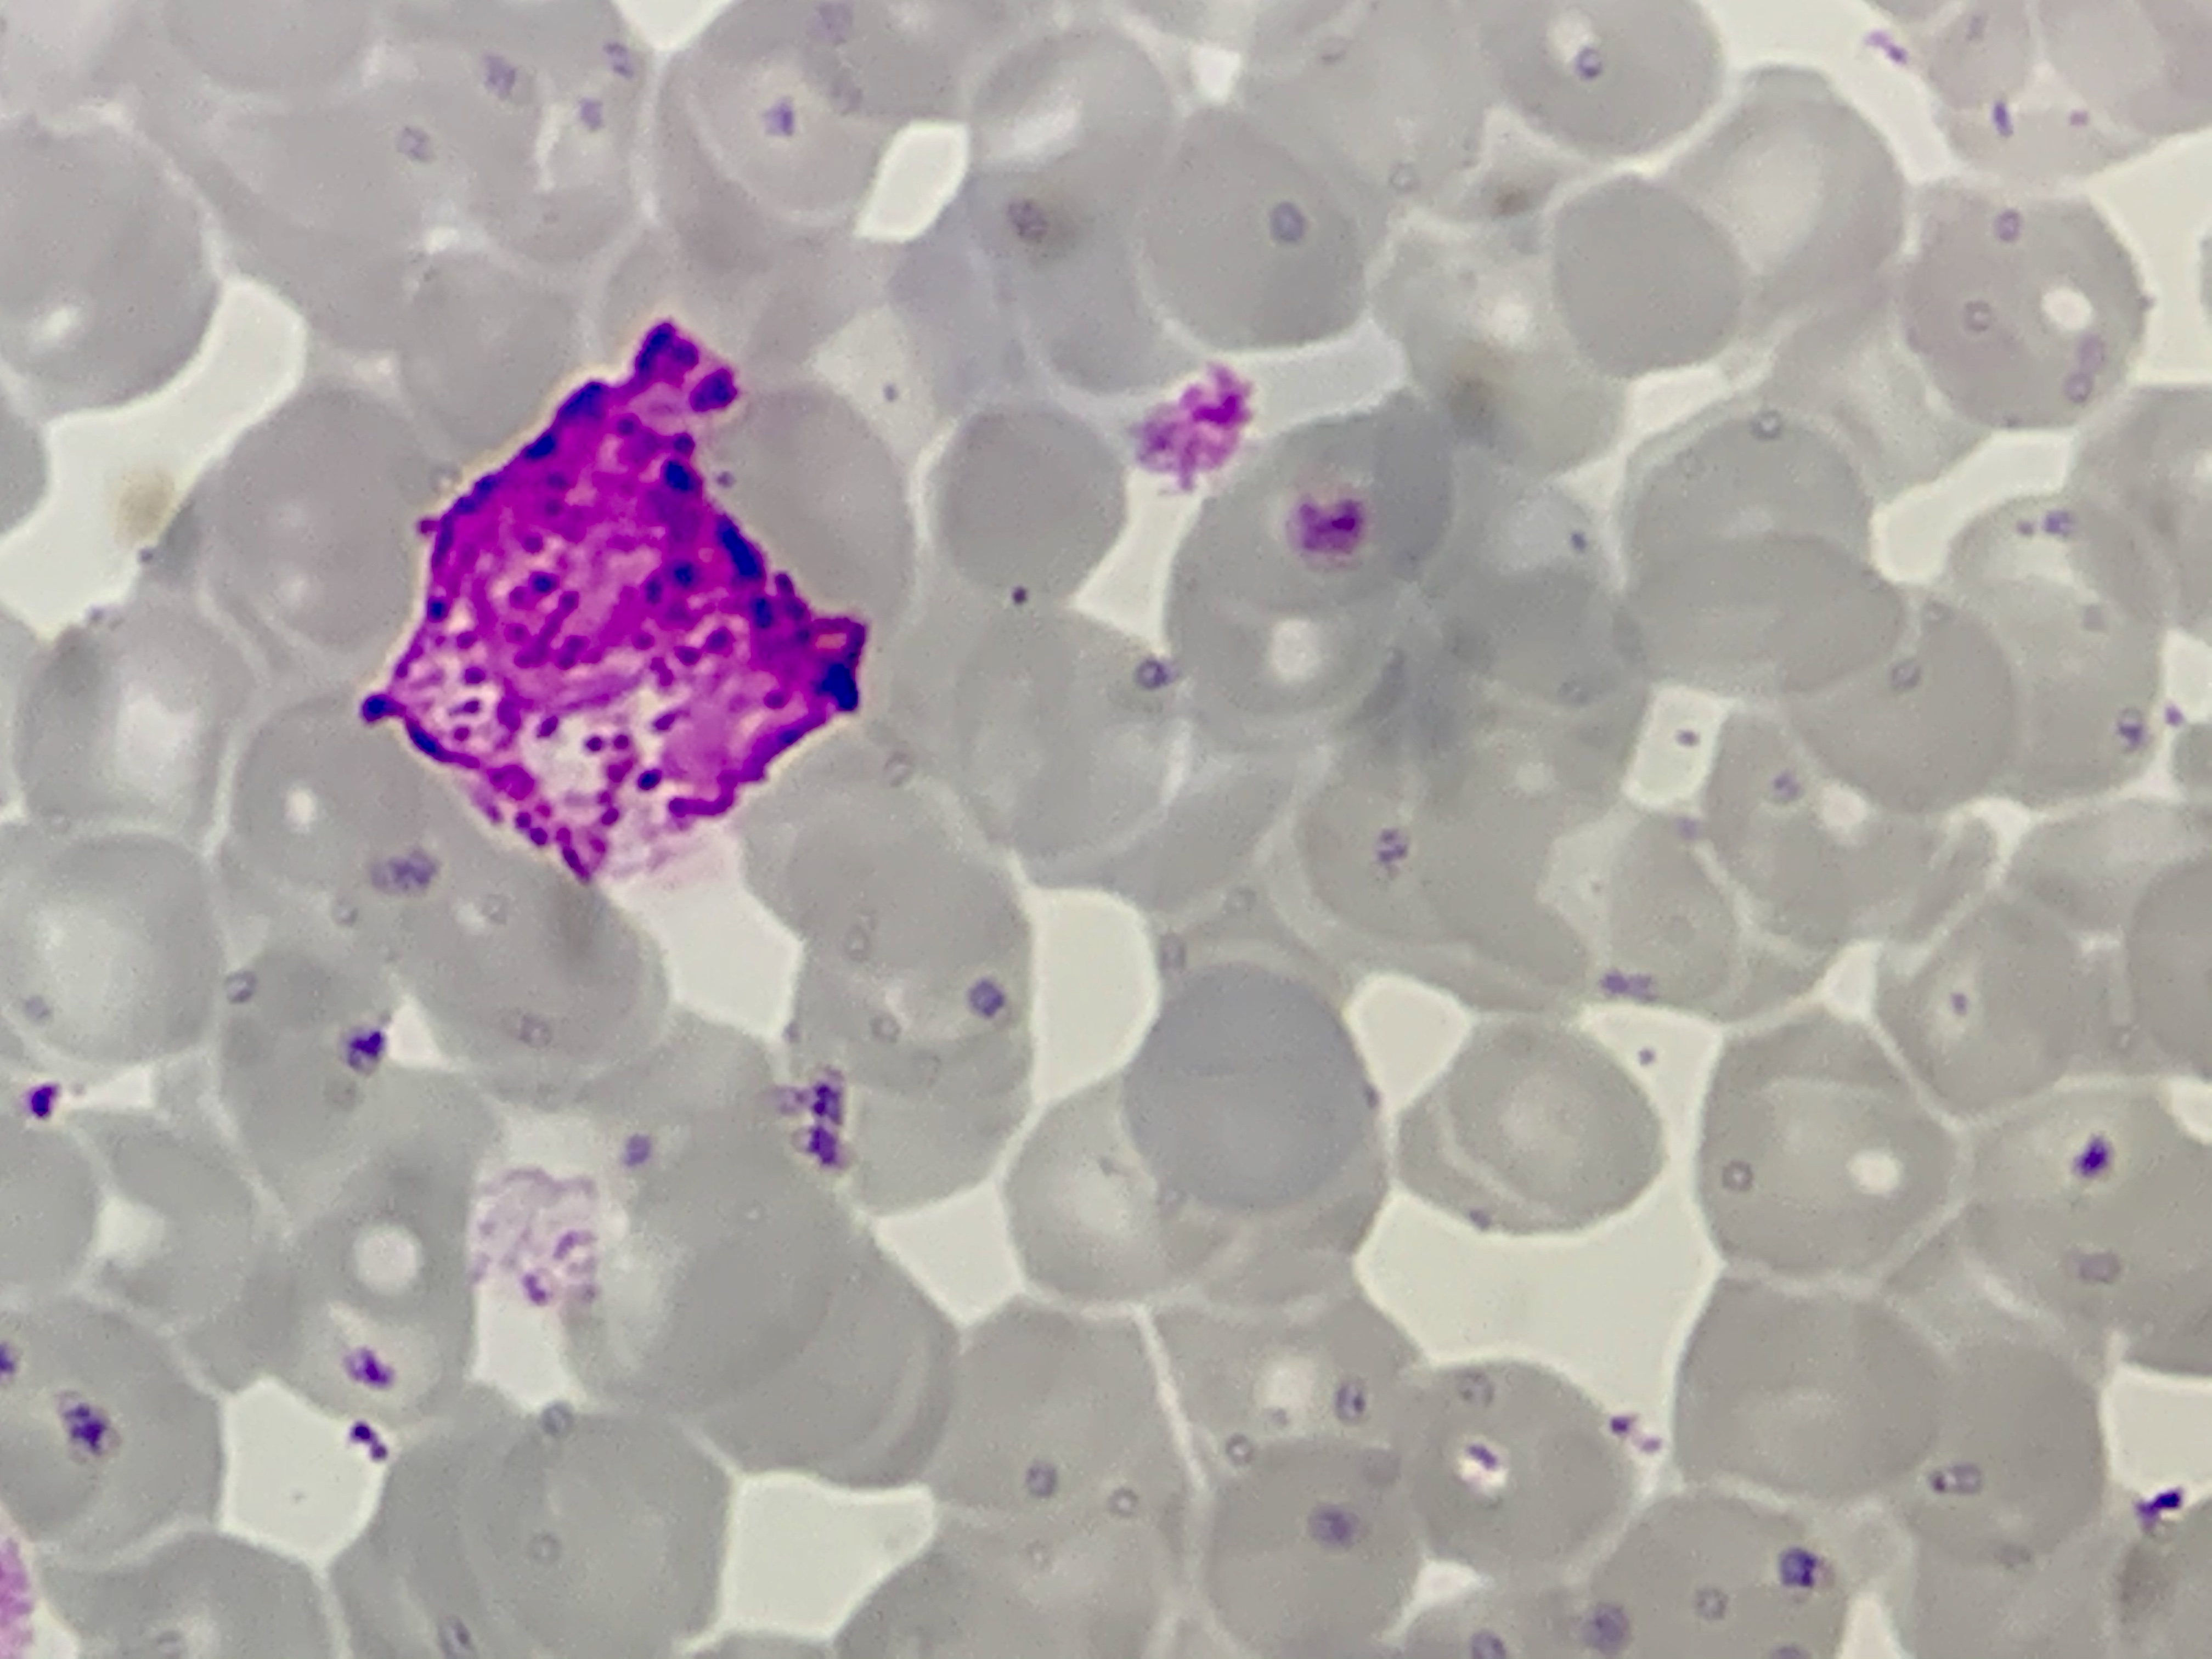
Cell type: BASOPHILS